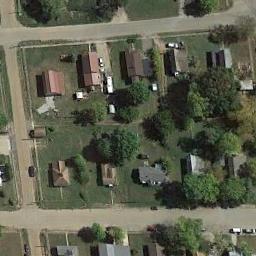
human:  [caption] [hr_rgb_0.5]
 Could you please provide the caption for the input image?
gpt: The medium residential is on the grass next to some trees and road .

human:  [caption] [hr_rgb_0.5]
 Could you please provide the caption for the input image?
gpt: Many buildings are in medium residential area .

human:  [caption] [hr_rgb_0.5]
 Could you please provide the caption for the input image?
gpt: Medium-sized residential areas have roads on both sides .

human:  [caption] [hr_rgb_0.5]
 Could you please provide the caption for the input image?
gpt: The medium residential area has some houses of different sizes on the grass .

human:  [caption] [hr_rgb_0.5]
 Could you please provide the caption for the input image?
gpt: There are some buildings and green trees on the medium residential area .